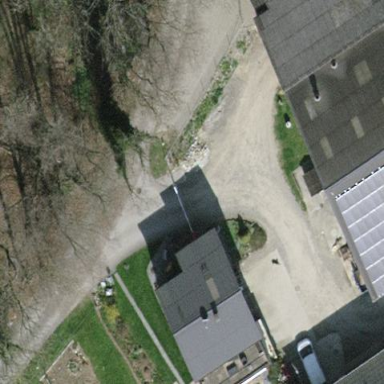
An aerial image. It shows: Simple and straightforward house.